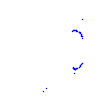
Particle: pion